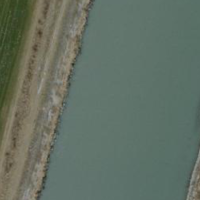
EUNIS habitat code: 15
Species observed at this site:
Prunus padus